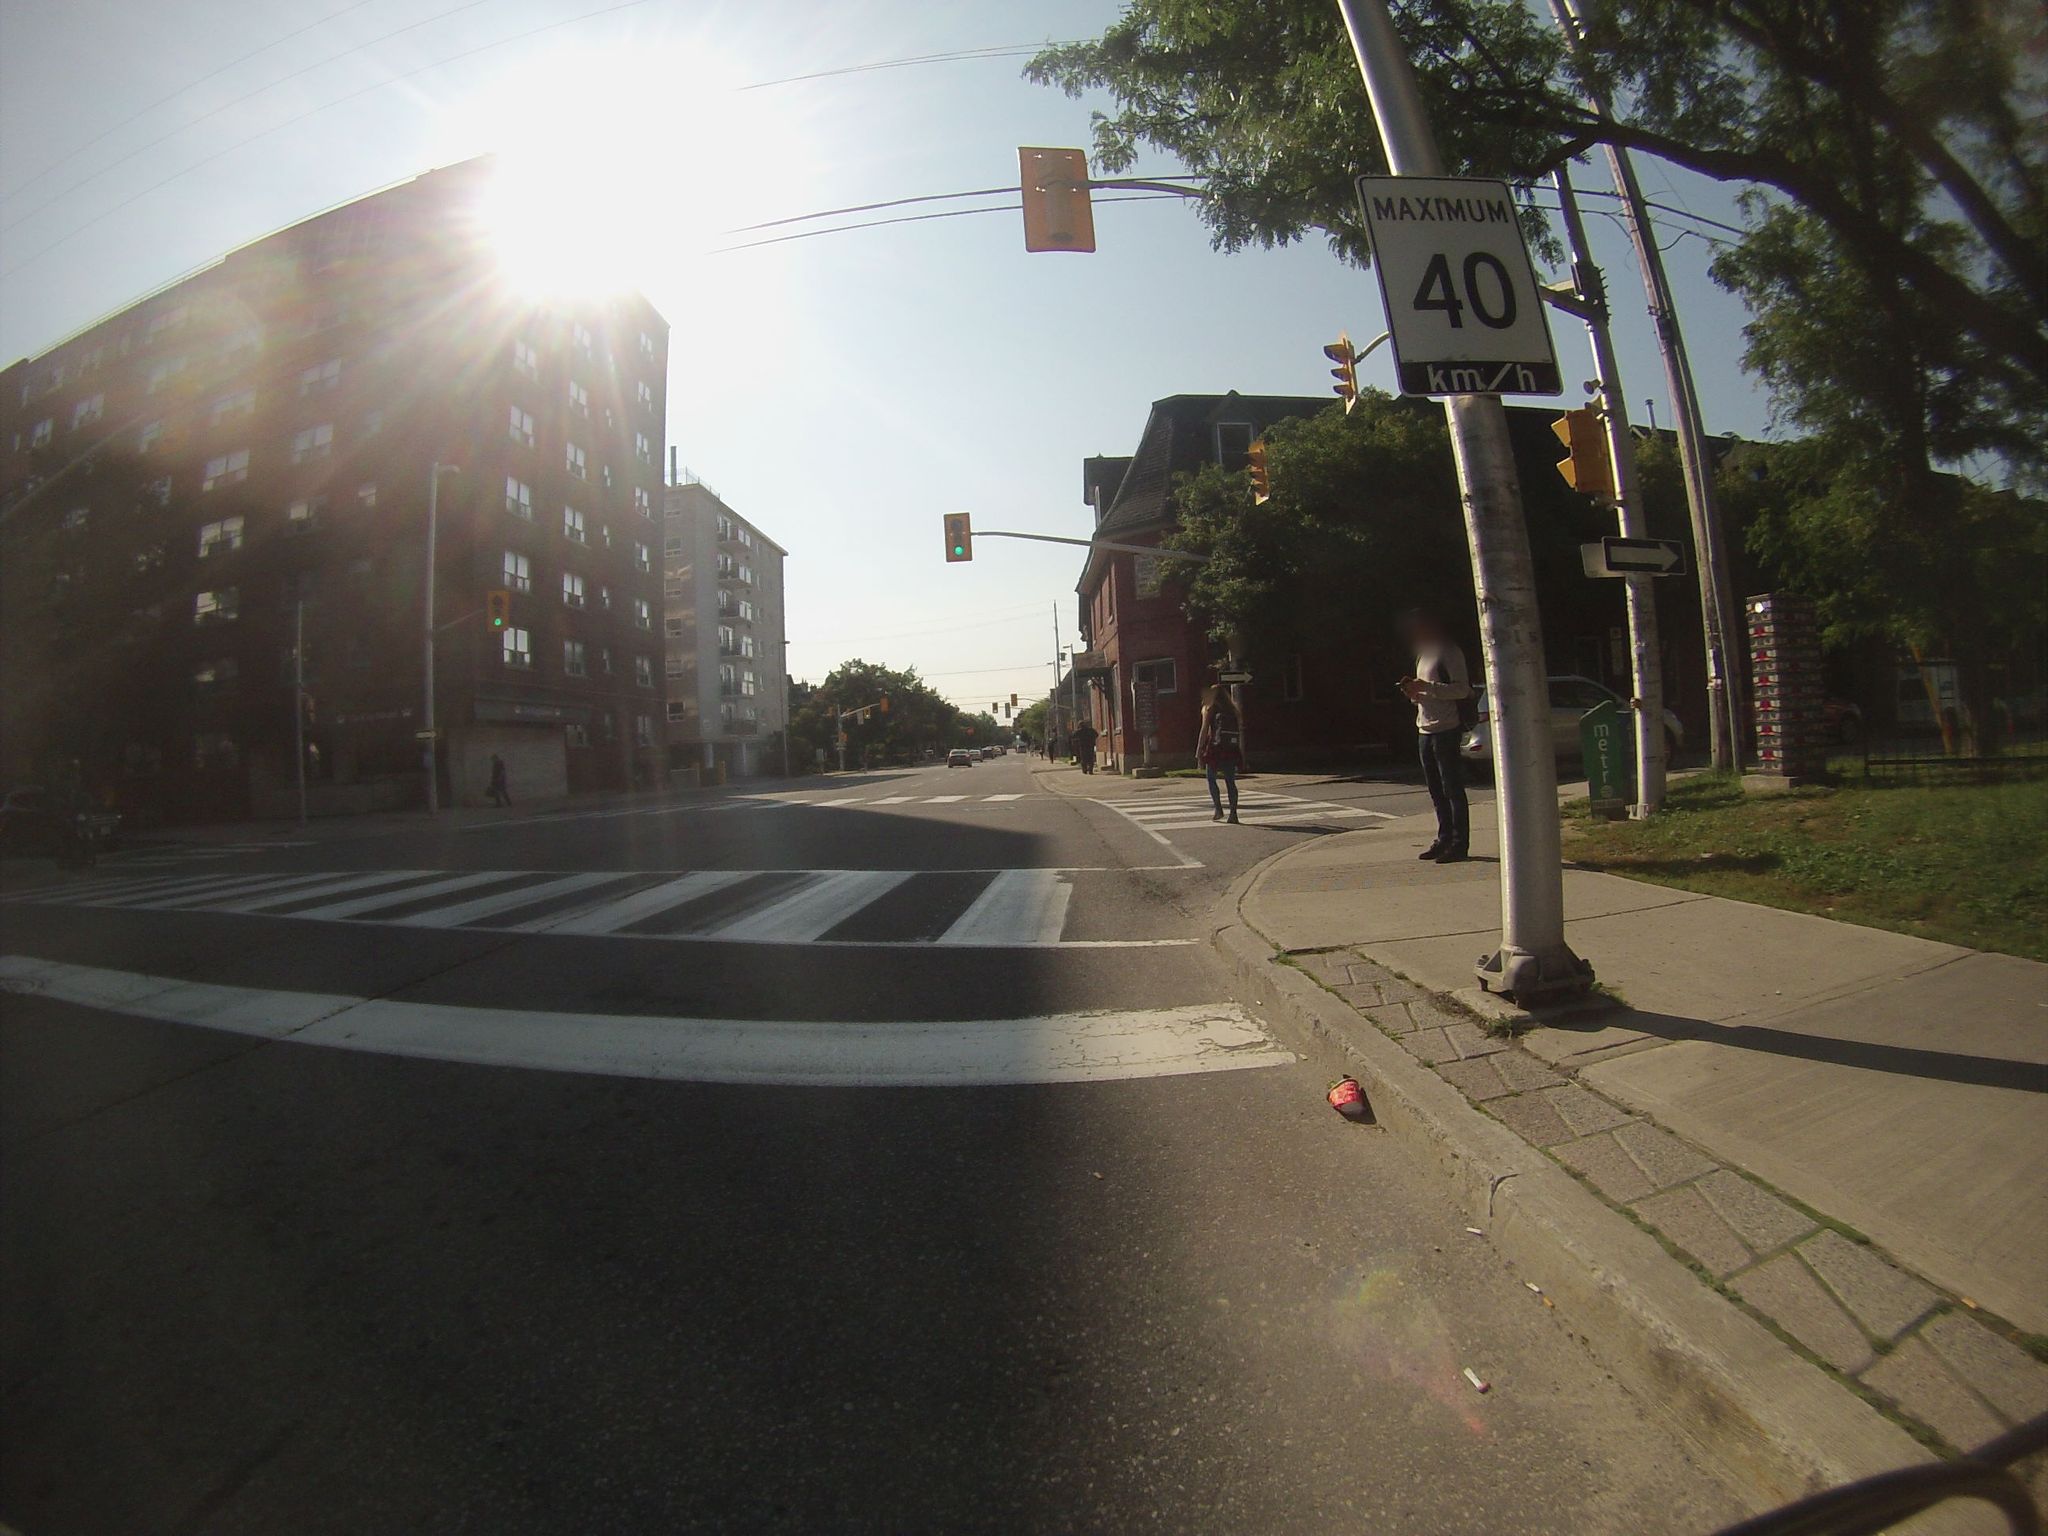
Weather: clear
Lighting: day
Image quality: good
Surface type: driving surface
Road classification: footway
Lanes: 4
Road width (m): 1.5
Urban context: urban centre
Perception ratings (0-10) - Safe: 2.25, Lively: 4.35, Beautiful: 6.9, Boring: 6.41, Depressing: 3.32, Wealthy: 2.79